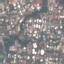
Label: Residential